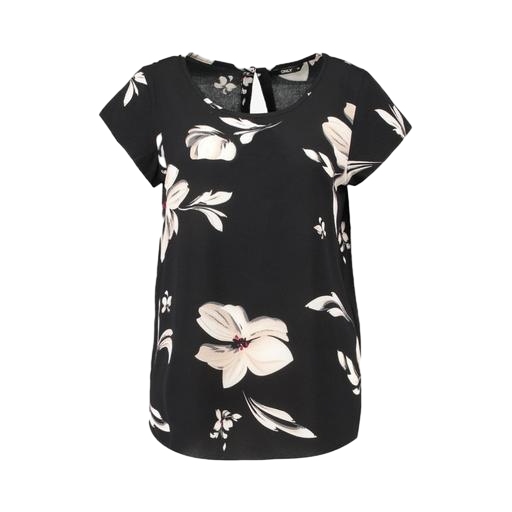
black plus size printed t-shirt only macy, black printed short-sleeve top only macy, multicolor floral-print t-shirt only macy, white background